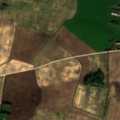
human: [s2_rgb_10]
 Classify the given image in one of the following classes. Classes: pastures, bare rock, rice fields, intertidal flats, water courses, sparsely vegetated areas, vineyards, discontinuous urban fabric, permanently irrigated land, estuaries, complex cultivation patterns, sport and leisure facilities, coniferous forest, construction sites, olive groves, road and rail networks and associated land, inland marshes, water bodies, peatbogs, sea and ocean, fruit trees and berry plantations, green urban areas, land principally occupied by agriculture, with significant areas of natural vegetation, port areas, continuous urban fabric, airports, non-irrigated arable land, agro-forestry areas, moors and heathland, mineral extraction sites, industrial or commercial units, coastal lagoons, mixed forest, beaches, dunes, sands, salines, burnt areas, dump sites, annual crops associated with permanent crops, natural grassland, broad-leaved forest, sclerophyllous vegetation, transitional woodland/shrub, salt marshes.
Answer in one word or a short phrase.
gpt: non-irrigated arable land, complex cultivation patterns